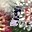
Label: 1